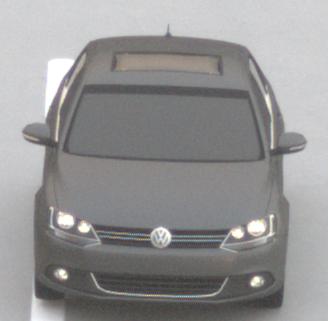
Make: VW
Model: Jetta 1.2 TSI
Detailed model: Jetta (IV)
Model produced from: 2011/01
Model produced until: 2014/08
Doors: 4
Color: gray
Road condition: dry road
Daytime: sunrise or sunset
Contrast: low contrast